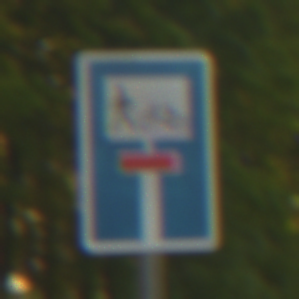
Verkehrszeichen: SackgasseRadverkehrFussgaengerDurchlaessig
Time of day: SunriseSunset
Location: Outdoor (RoadRail)
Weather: Clear
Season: NotSpecified
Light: Natural